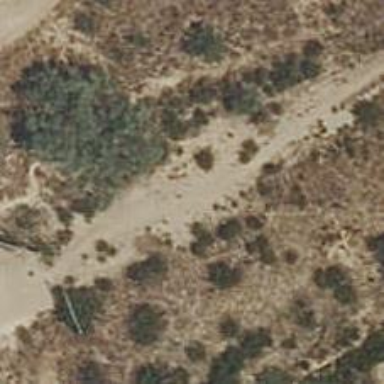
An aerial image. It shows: Dirt track road.